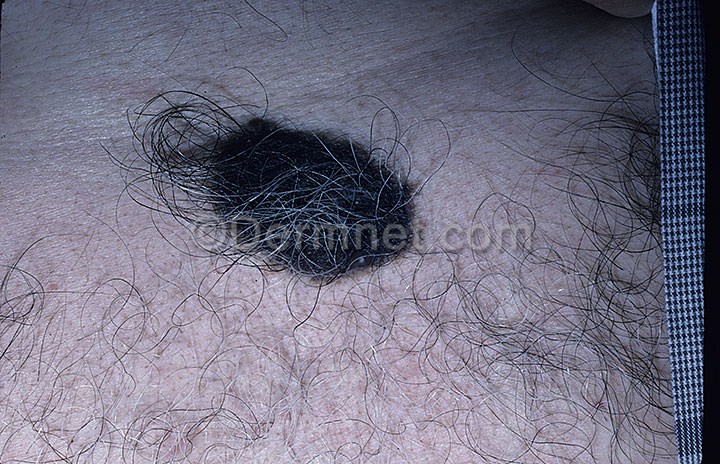
Disease: Melanoma Skin Cancer Nevi and Moles